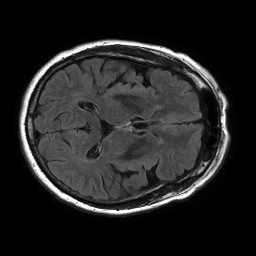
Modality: FLAIR
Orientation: axial
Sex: female
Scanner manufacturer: philips
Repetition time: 11 s
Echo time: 0.125 s